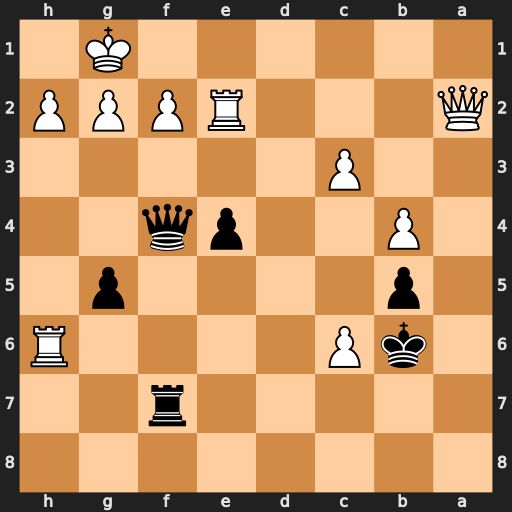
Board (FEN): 8/5r2/1kP4R/1p4p1/1P2pq2/2P5/Q3RPPP/6K1
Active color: b
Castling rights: -
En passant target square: -
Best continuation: Qc1+ Re1 Qxe1#